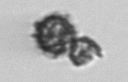
Label: Syracosphaera_pulchra